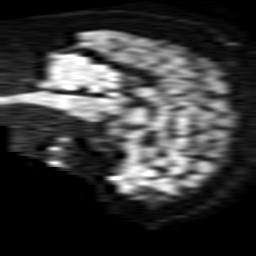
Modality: TRACE
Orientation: sagittal
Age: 55
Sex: male
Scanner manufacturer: philips
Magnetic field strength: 1.5 T
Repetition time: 3.684 s
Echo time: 0.09411 s